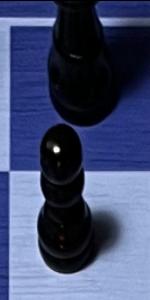
Label: Pawn_Black